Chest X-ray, PA view. Patient: 44 years old, sex F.
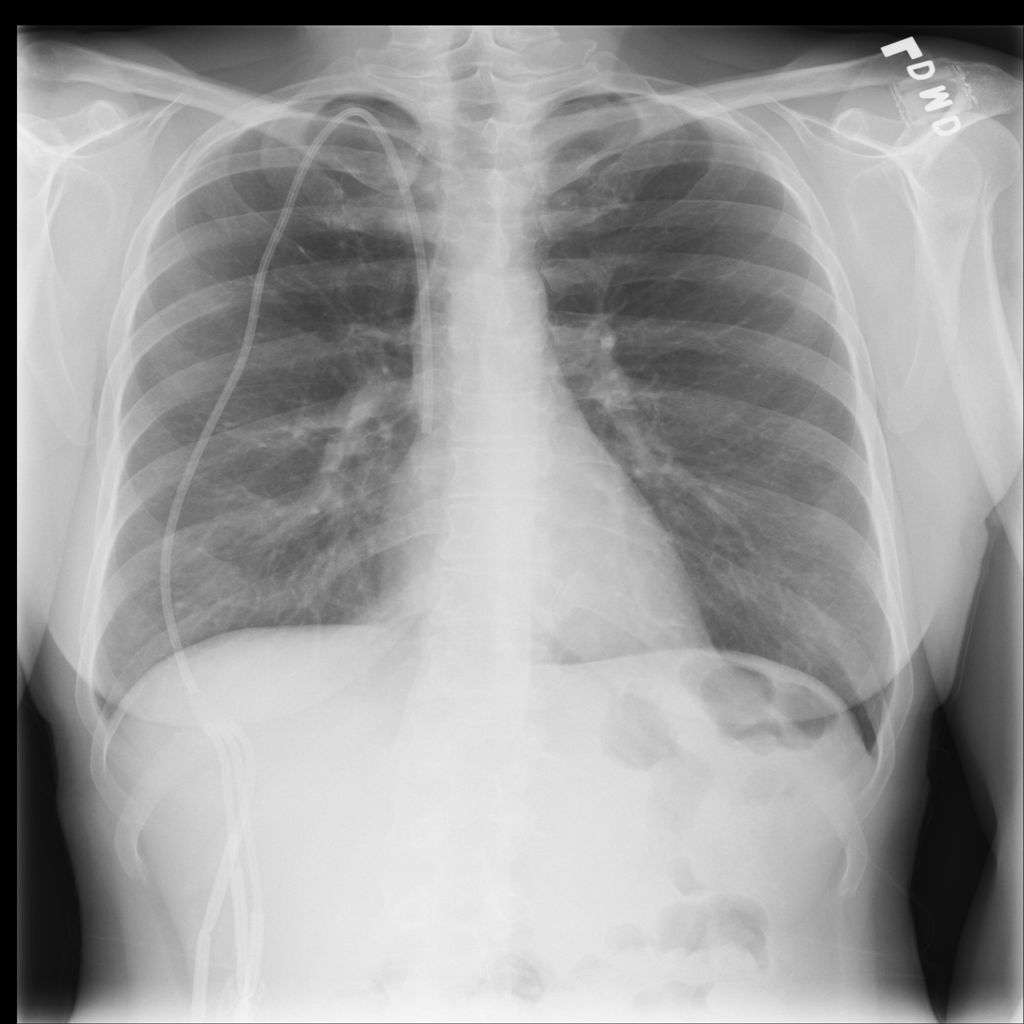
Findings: No Finding